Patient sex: M
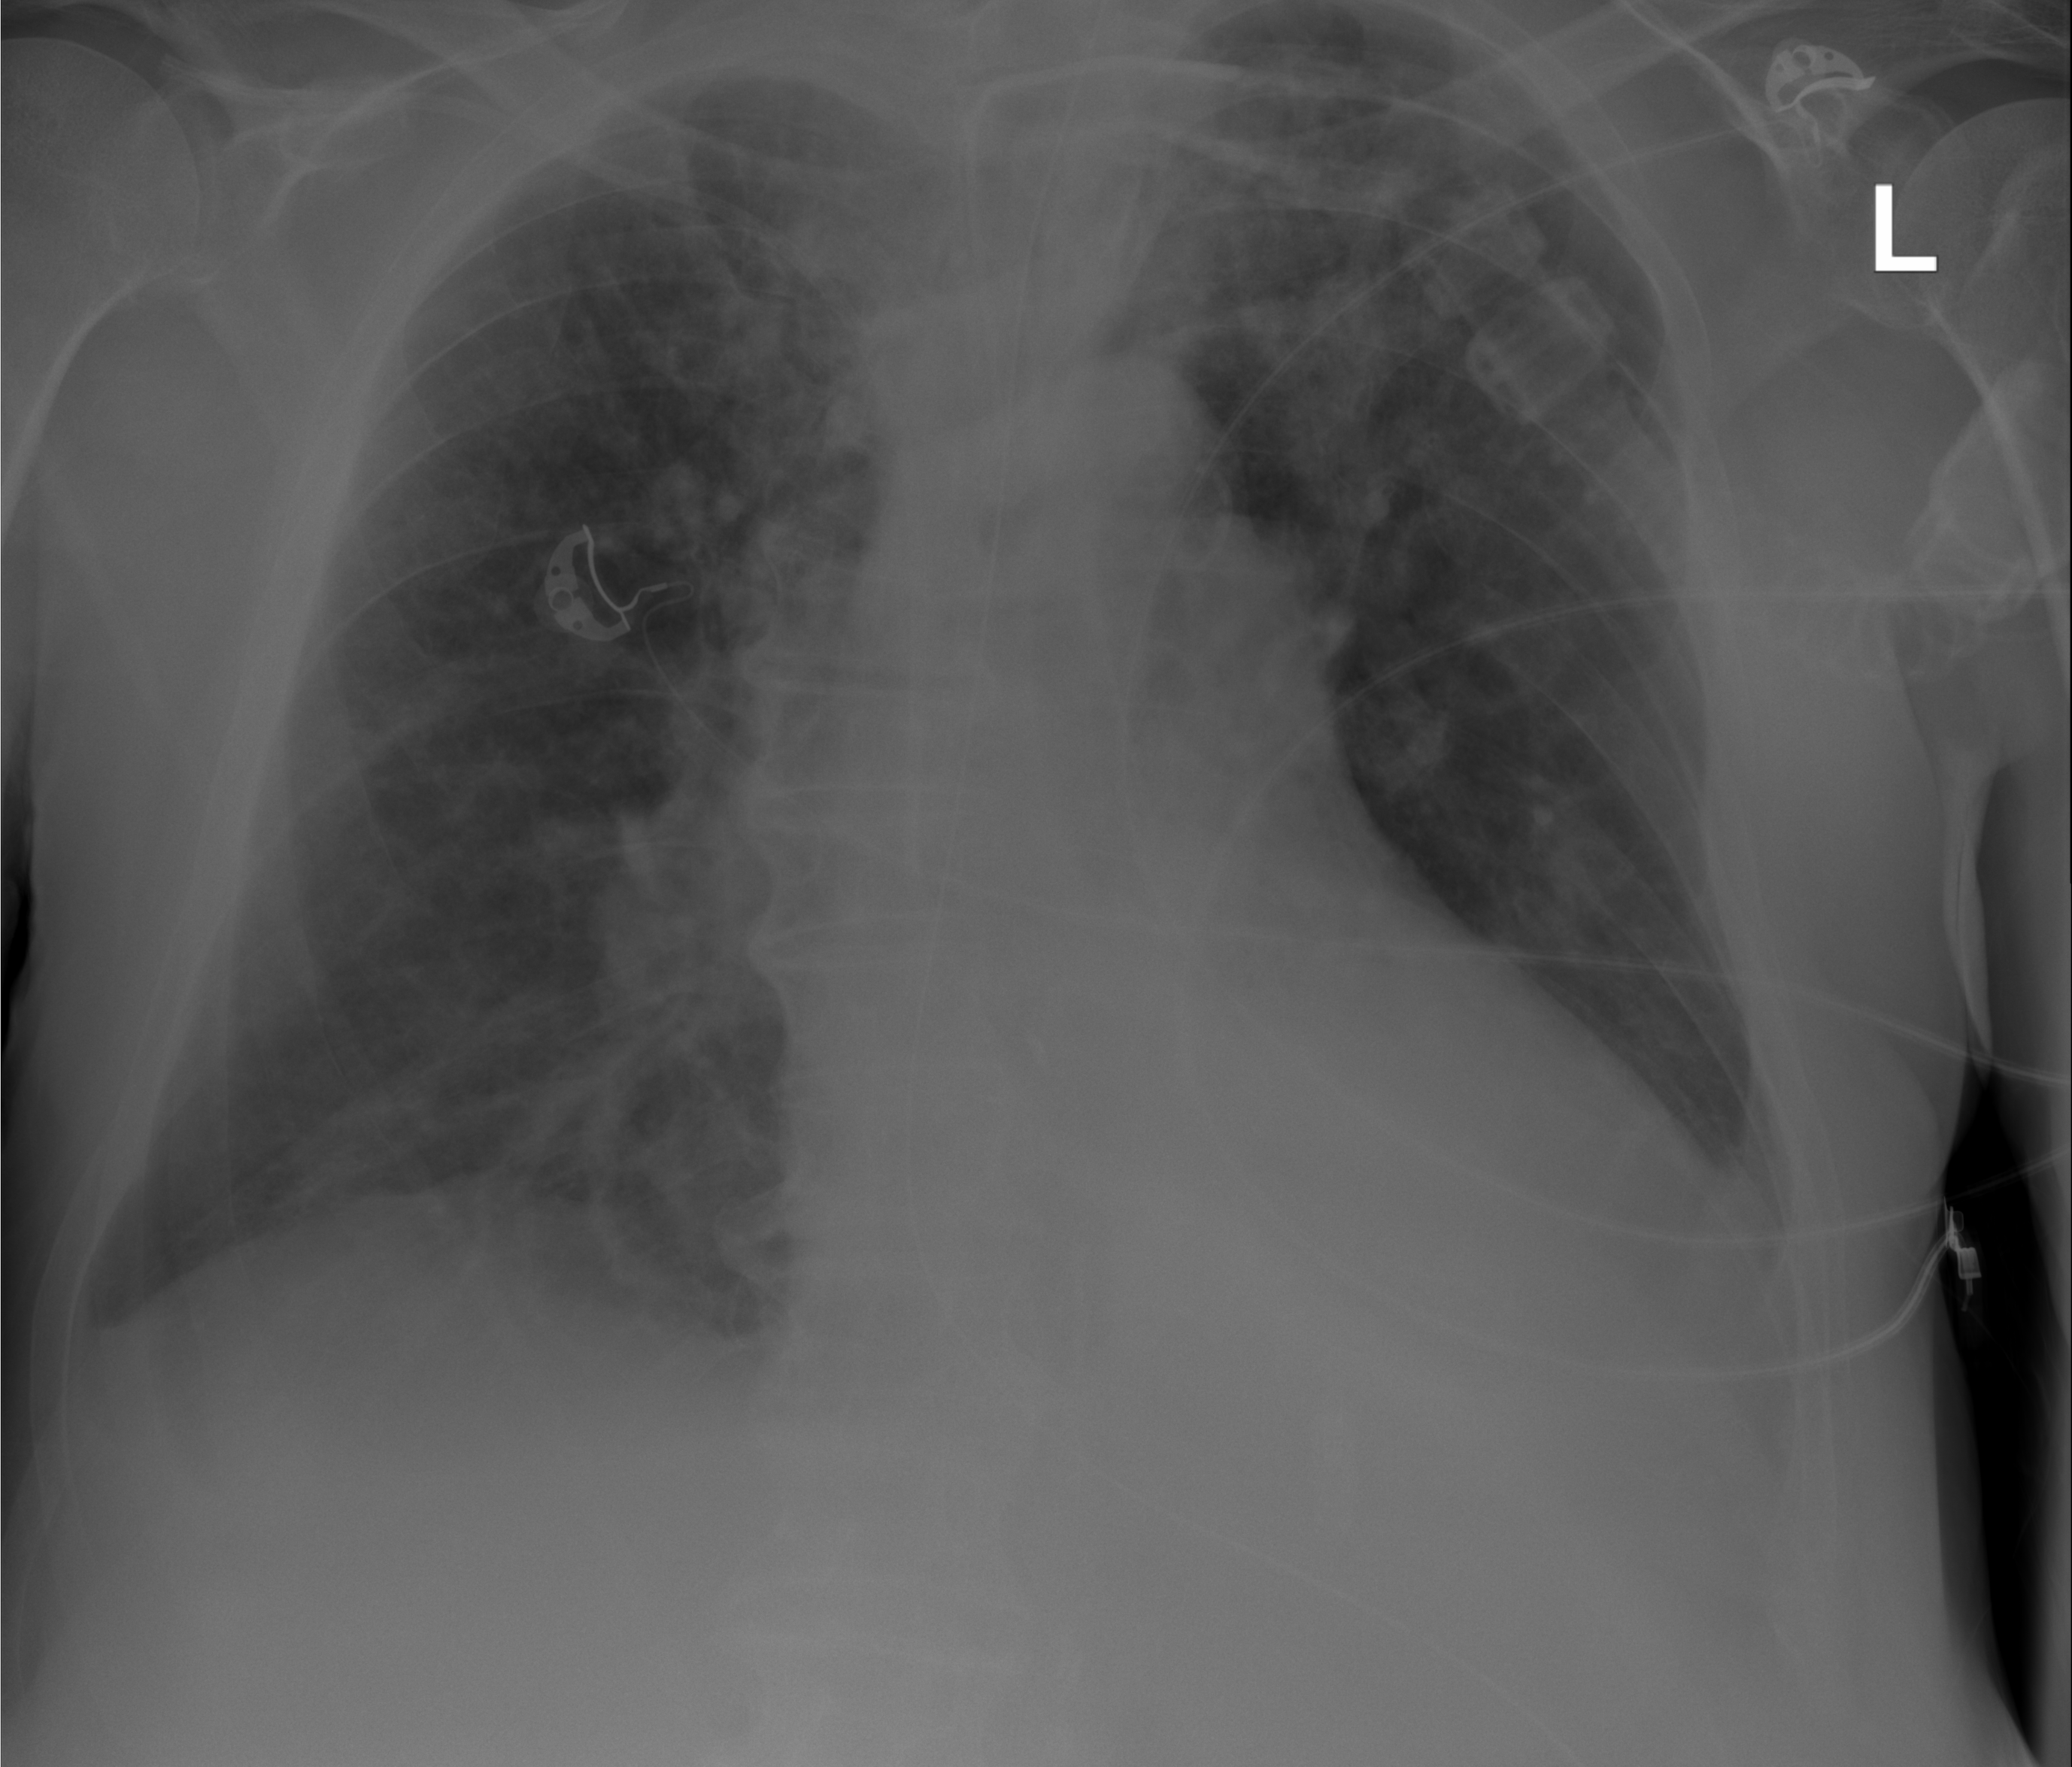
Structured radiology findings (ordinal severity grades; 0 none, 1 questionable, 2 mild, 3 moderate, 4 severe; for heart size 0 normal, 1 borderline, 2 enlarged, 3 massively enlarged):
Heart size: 2
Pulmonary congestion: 1
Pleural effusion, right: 2
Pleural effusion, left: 2
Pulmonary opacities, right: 3
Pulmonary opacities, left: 3
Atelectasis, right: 0
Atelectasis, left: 2